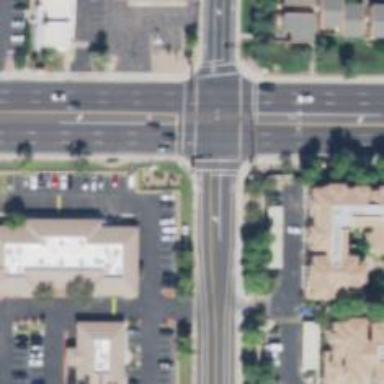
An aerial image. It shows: Solid stop line on the road.